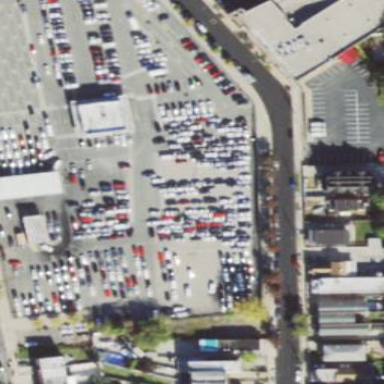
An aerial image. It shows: Car rental facility.